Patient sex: M
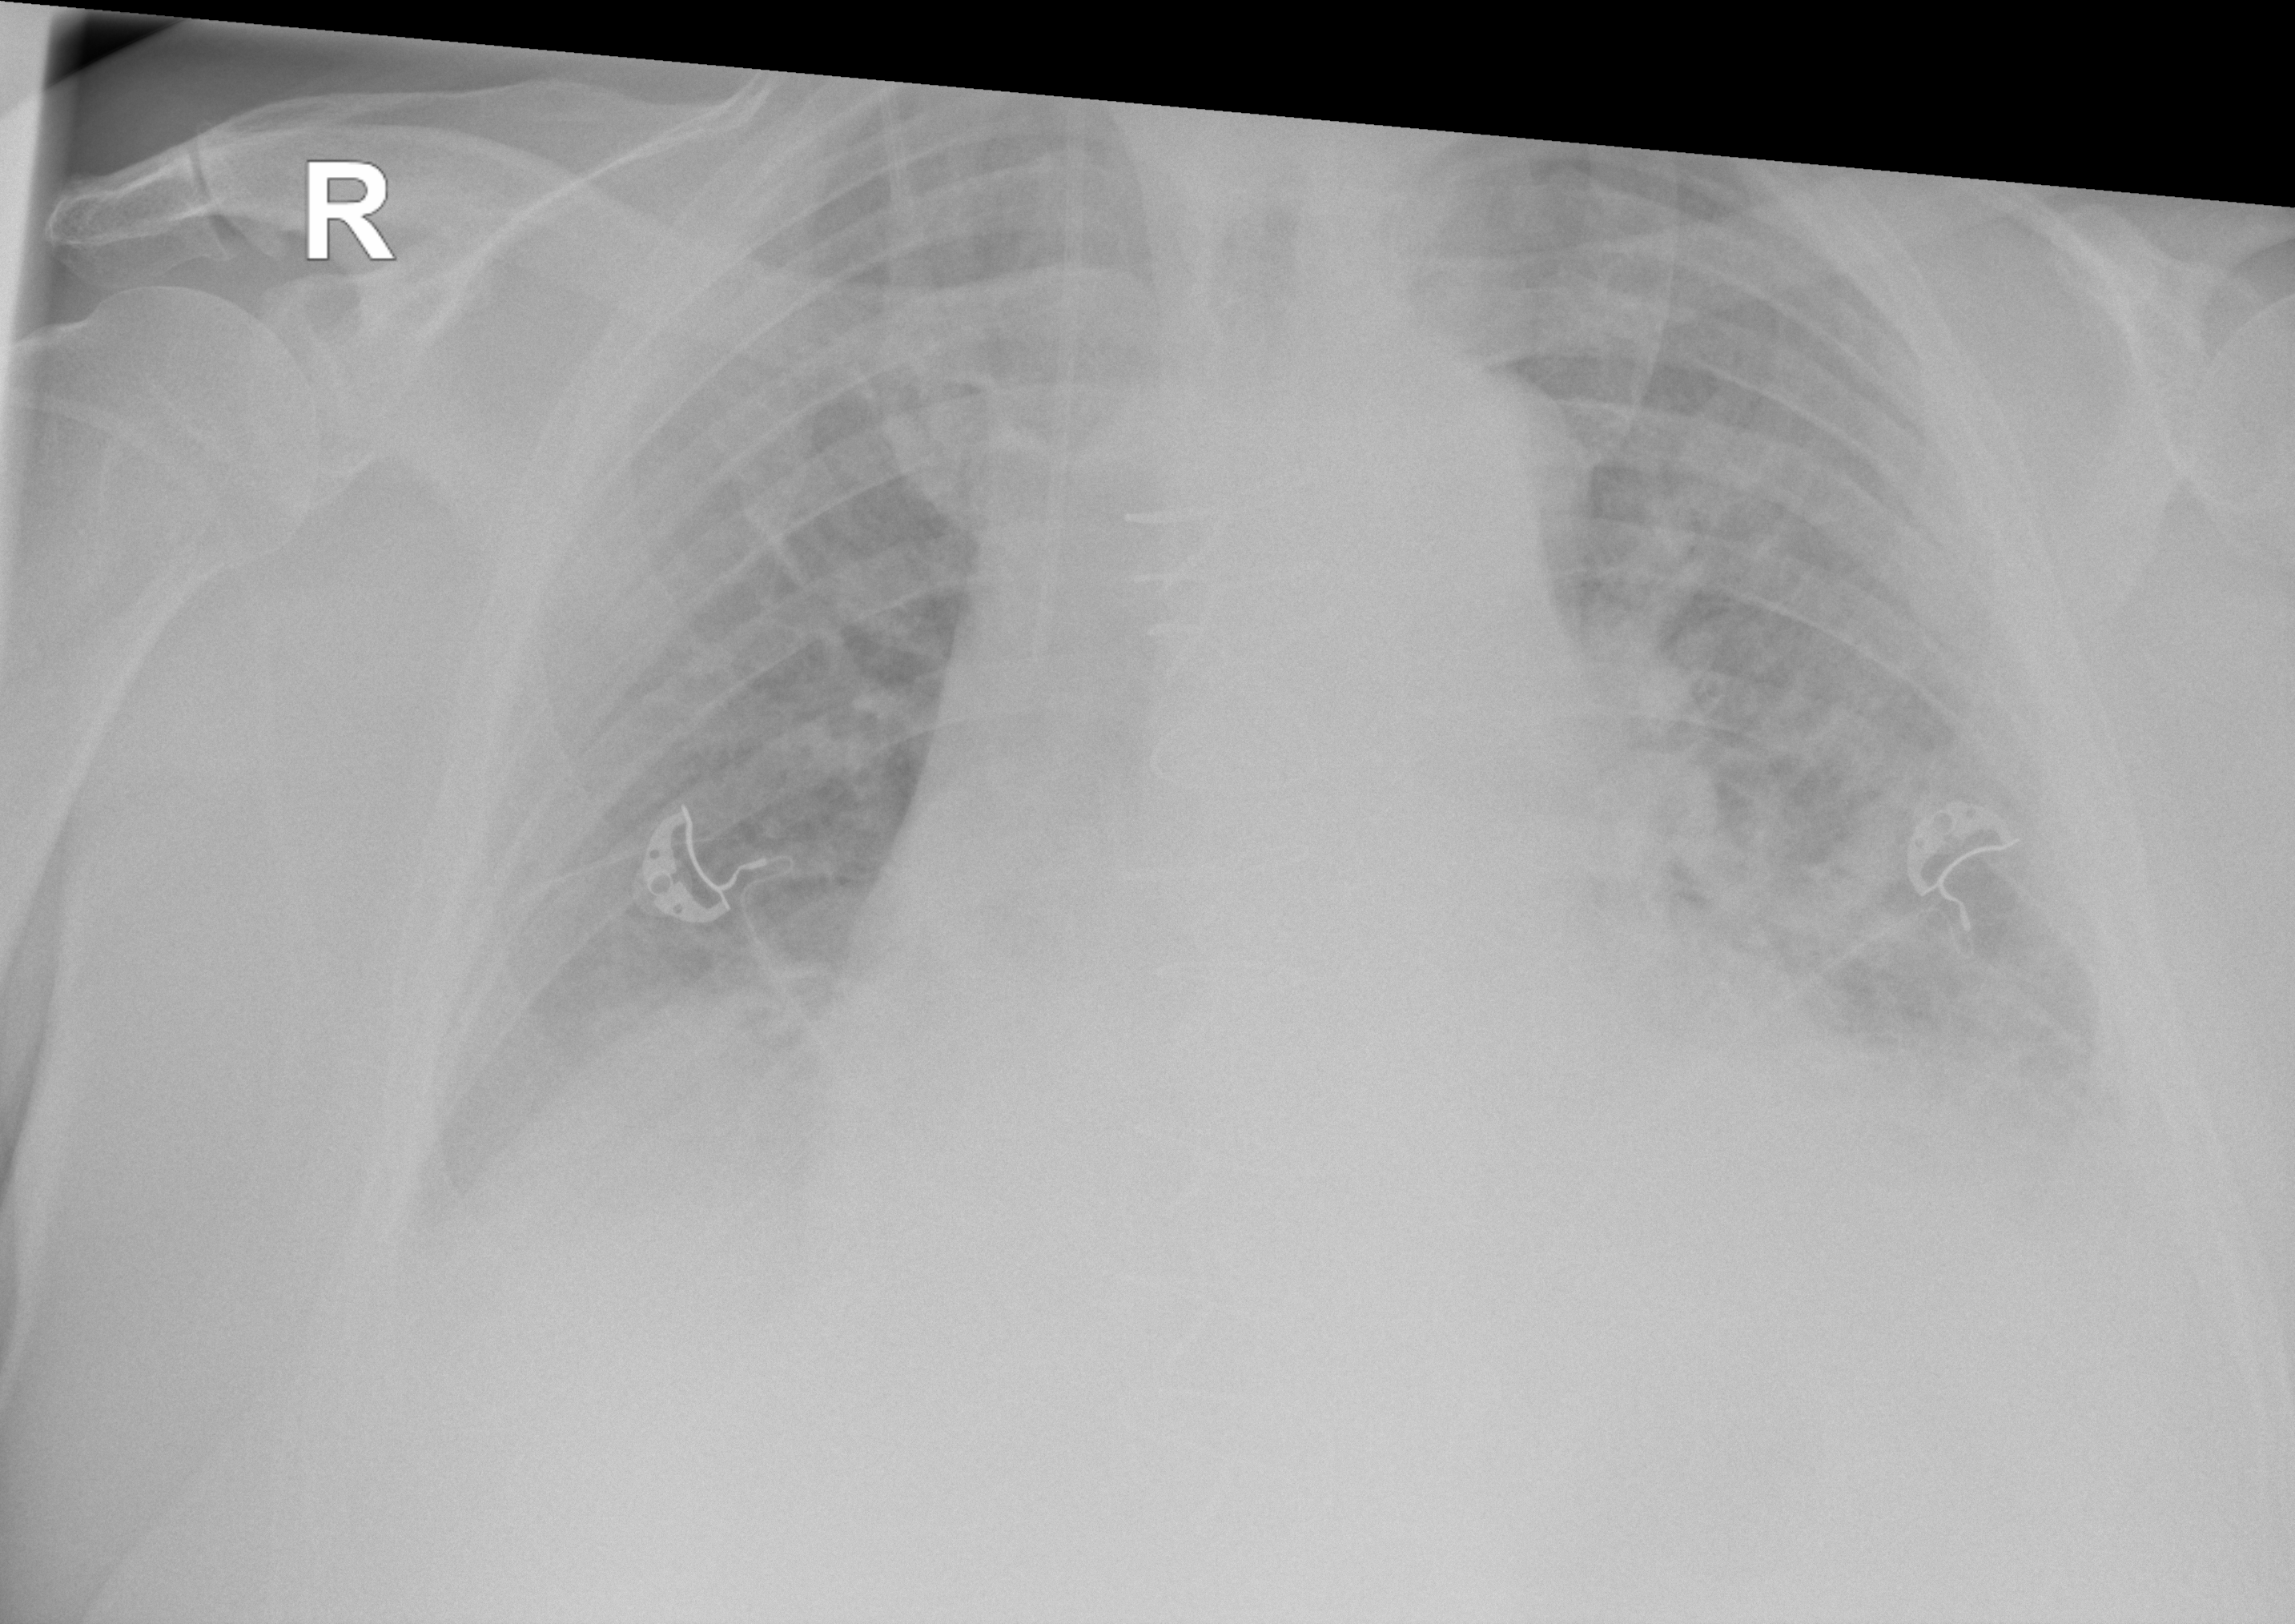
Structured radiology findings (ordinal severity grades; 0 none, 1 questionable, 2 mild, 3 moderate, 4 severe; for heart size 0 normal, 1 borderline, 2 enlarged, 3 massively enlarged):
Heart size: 2
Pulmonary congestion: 2
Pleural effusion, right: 2
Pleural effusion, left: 3
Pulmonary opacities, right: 2
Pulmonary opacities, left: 2
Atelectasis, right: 2
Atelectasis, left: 2